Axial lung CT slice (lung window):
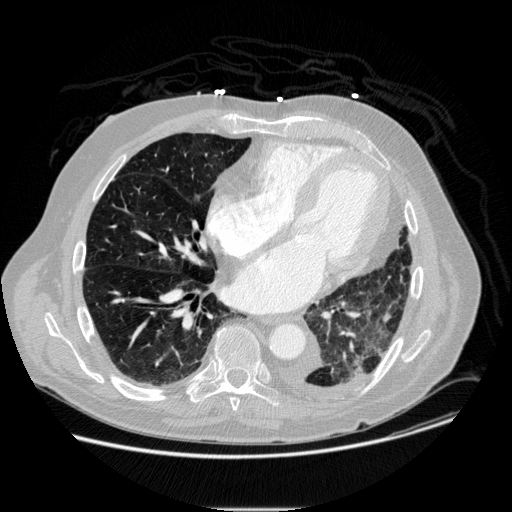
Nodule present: no